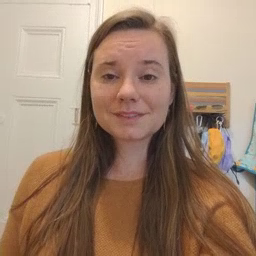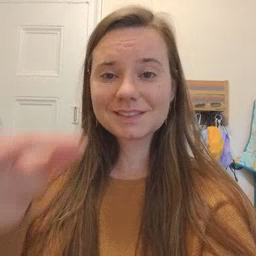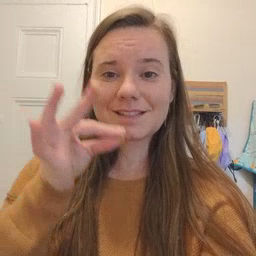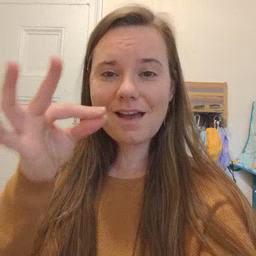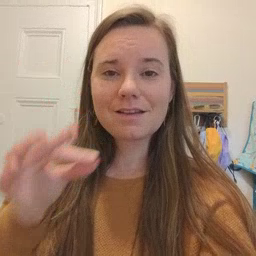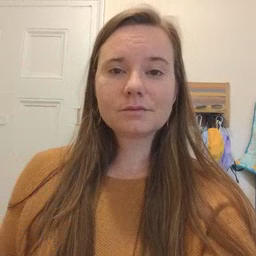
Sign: snack